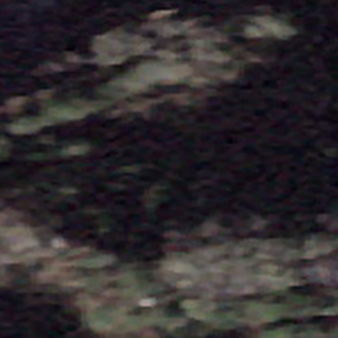
Label: other